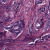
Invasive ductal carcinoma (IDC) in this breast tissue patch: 1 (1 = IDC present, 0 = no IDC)